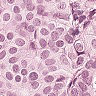
Metastatic tissue present: yes